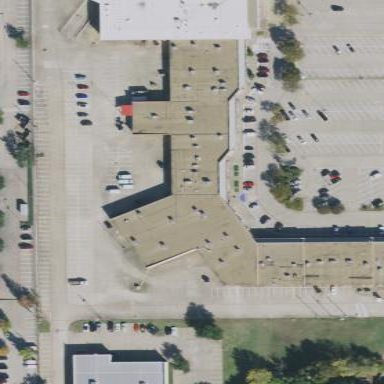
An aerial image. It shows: Retail building.